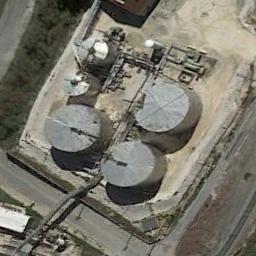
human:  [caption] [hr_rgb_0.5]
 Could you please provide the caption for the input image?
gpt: There are some white and black storage tanks on the bare land .

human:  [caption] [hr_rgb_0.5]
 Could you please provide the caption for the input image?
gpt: There are several neatly arranged large storage tanks and many pipelines in the factory, And there is a large lawn in the factory .

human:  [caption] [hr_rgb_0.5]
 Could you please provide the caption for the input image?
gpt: There are many trees beside the storage tanks .

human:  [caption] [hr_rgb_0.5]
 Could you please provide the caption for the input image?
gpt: Here are two white storage tanks of the same size .

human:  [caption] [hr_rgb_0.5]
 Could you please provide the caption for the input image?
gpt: There are three storage tanks of the same size .